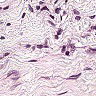
Metastatic tissue present: no